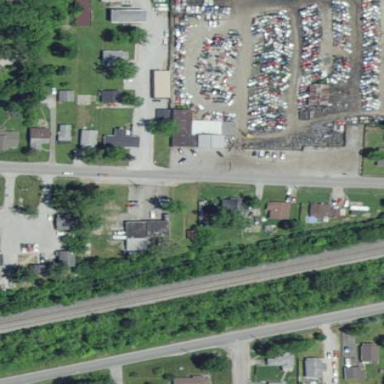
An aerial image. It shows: Scrap yard located in industrial area.